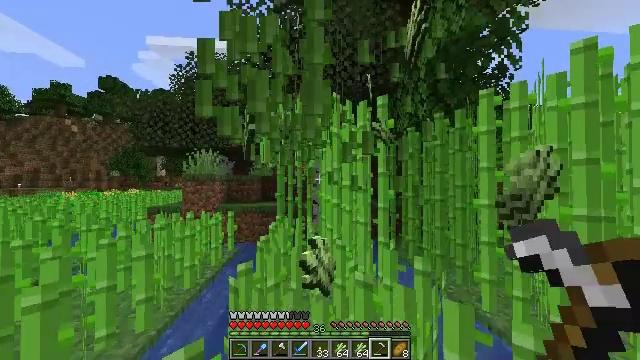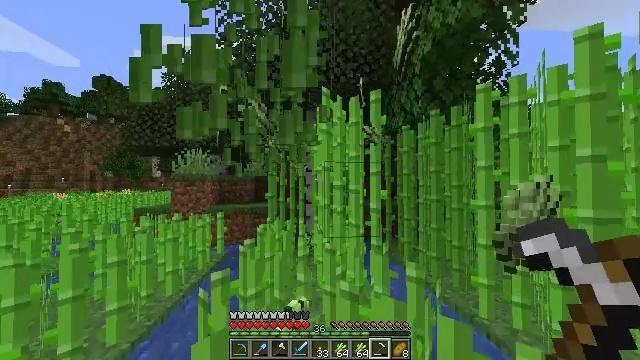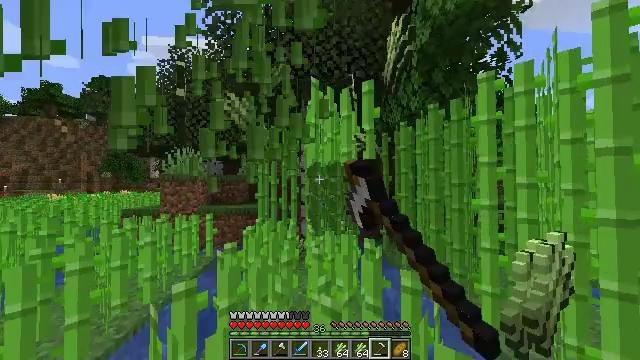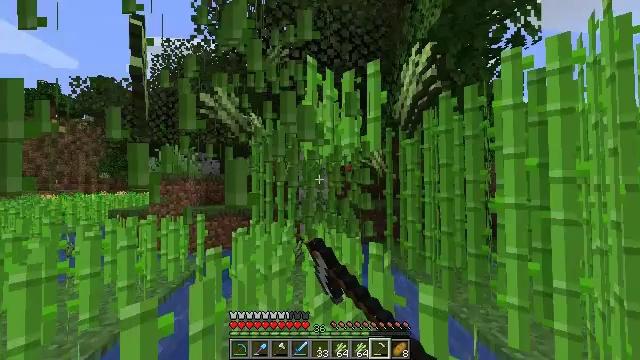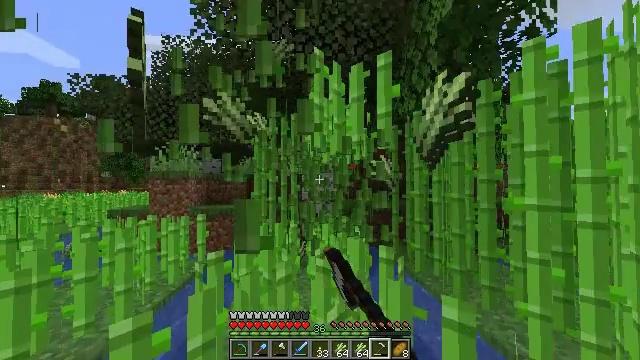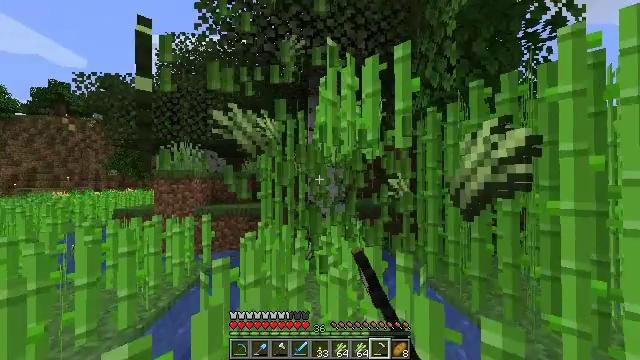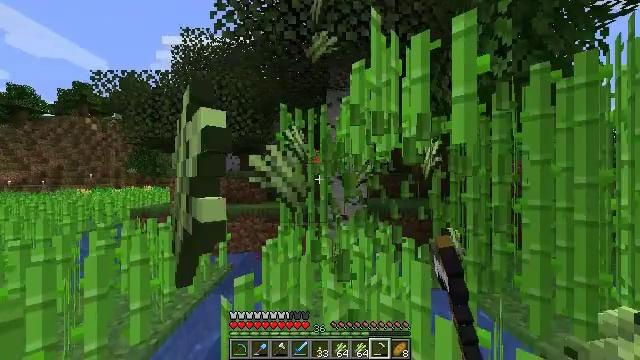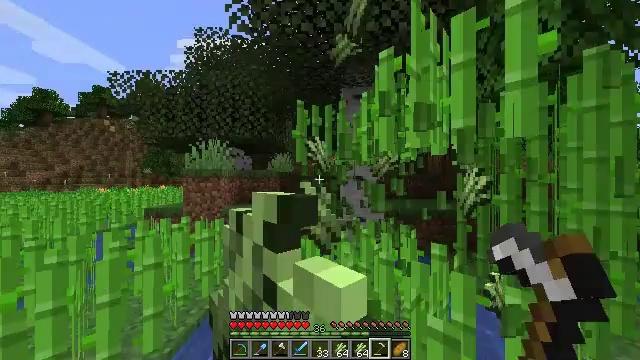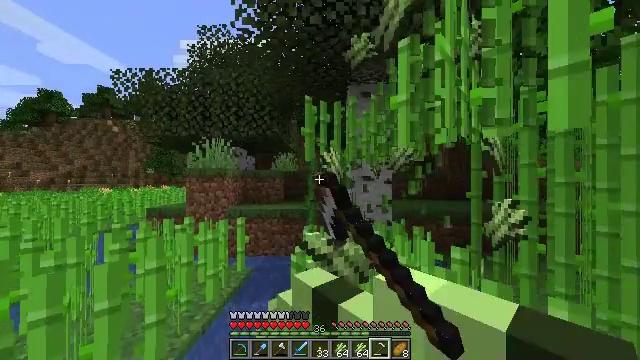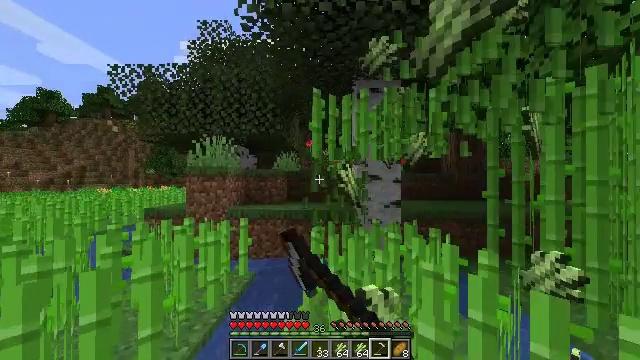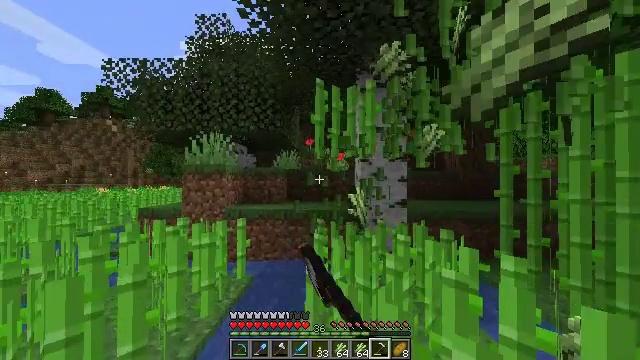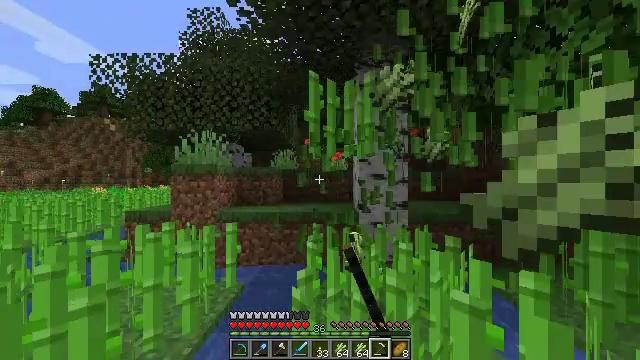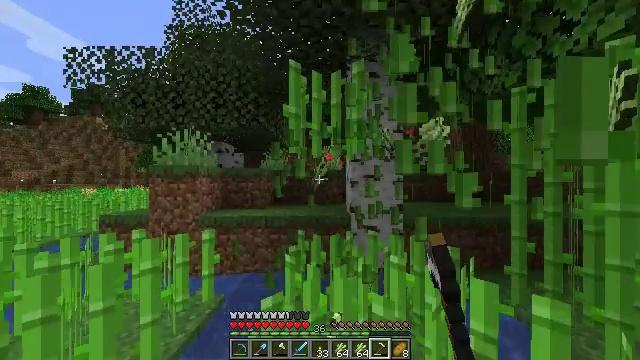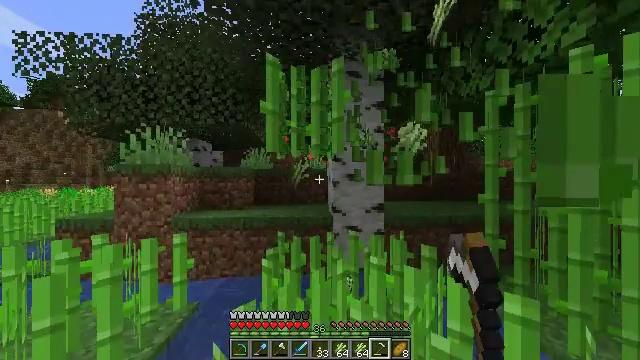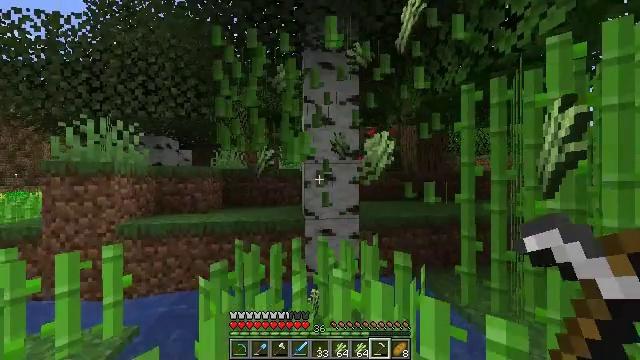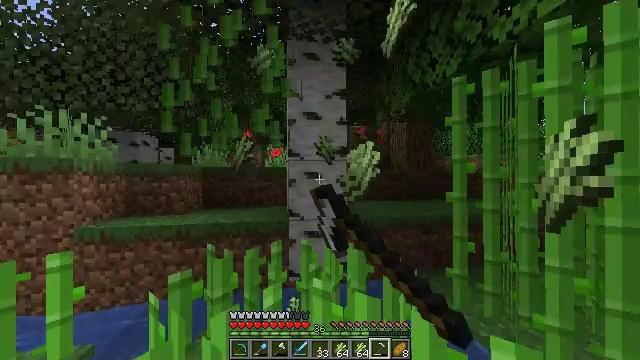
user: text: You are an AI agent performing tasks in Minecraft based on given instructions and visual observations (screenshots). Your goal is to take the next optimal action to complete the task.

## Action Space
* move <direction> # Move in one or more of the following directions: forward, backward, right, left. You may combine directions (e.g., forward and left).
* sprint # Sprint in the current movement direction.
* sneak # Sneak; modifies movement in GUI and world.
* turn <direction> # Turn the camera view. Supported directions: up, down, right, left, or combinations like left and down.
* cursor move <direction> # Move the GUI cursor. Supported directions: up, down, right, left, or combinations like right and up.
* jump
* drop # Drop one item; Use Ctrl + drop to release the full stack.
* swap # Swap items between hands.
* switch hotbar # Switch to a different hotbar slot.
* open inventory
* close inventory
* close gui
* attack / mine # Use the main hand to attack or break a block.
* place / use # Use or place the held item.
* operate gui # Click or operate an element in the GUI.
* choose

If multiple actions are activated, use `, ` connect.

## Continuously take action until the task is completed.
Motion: motion action
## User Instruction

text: Harvest sugar cane from the plant.
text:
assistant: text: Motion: move forward and move right, sprint, attack / mine
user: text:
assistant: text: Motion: move forward, sprint, attack / mine
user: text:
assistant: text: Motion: move forward and move left, sprint, attack / mine
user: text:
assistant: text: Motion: move forward and move left, sprint, attack / mine
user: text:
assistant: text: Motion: move forward and move left, sprint, turn left, attack / mine
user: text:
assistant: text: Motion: move forward and move left, sprint, turn left, attack / mine
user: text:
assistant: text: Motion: move forward and move left, sprint, turn left, attack / mine
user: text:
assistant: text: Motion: move forward and move left, sprint, attack / mine
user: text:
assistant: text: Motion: move forward, sprint, attack / mine
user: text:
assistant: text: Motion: move forward and move right, sprint, attack / mine
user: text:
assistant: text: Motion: move forward and move right, sprint, attack / mine
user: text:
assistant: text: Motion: move forward and move right, sprint, attack / mine
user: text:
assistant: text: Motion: move forward and move right, sprint, turn right, attack / mine
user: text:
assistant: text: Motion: move forward and move right, sprint, turn right, attack / mine
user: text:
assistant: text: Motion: move forward, sprint, turn right, attack / mine
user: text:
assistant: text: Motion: move forward, sprint, turn right, attack / mine
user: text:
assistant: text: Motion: move forward and move left, sprint, turn right, attack / mine
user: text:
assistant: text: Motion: move forward and move left, sprint, turn right, attack / mine
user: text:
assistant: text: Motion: move forward and move left, sprint, turn right, attack / mine
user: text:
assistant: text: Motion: move forward and move left, sprint, turn right, attack / mine
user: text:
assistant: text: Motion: move forward and move left, sprint, turn right, attack / mine
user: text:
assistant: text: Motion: move forward and move left, sprint, turn right, attack / mine
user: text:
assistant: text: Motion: move forward and move left, sprint, turn right, attack / mine
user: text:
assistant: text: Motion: move forward and move left, sprint, turn right, attack / mine
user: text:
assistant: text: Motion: move forward and move left, sprint, turn right, attack / mine
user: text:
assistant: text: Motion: move forward and move left, sprint, turn right, attack / mine
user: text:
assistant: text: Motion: move forward and move left, sprint, turn right, attack / mine
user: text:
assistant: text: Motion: move forward and move left, sprint, turn right, attack / mine
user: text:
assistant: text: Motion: move forward and move left, sprint, turn right, attack / mine
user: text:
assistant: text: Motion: move forward and move left, sprint, turn right, attack / mine